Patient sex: M
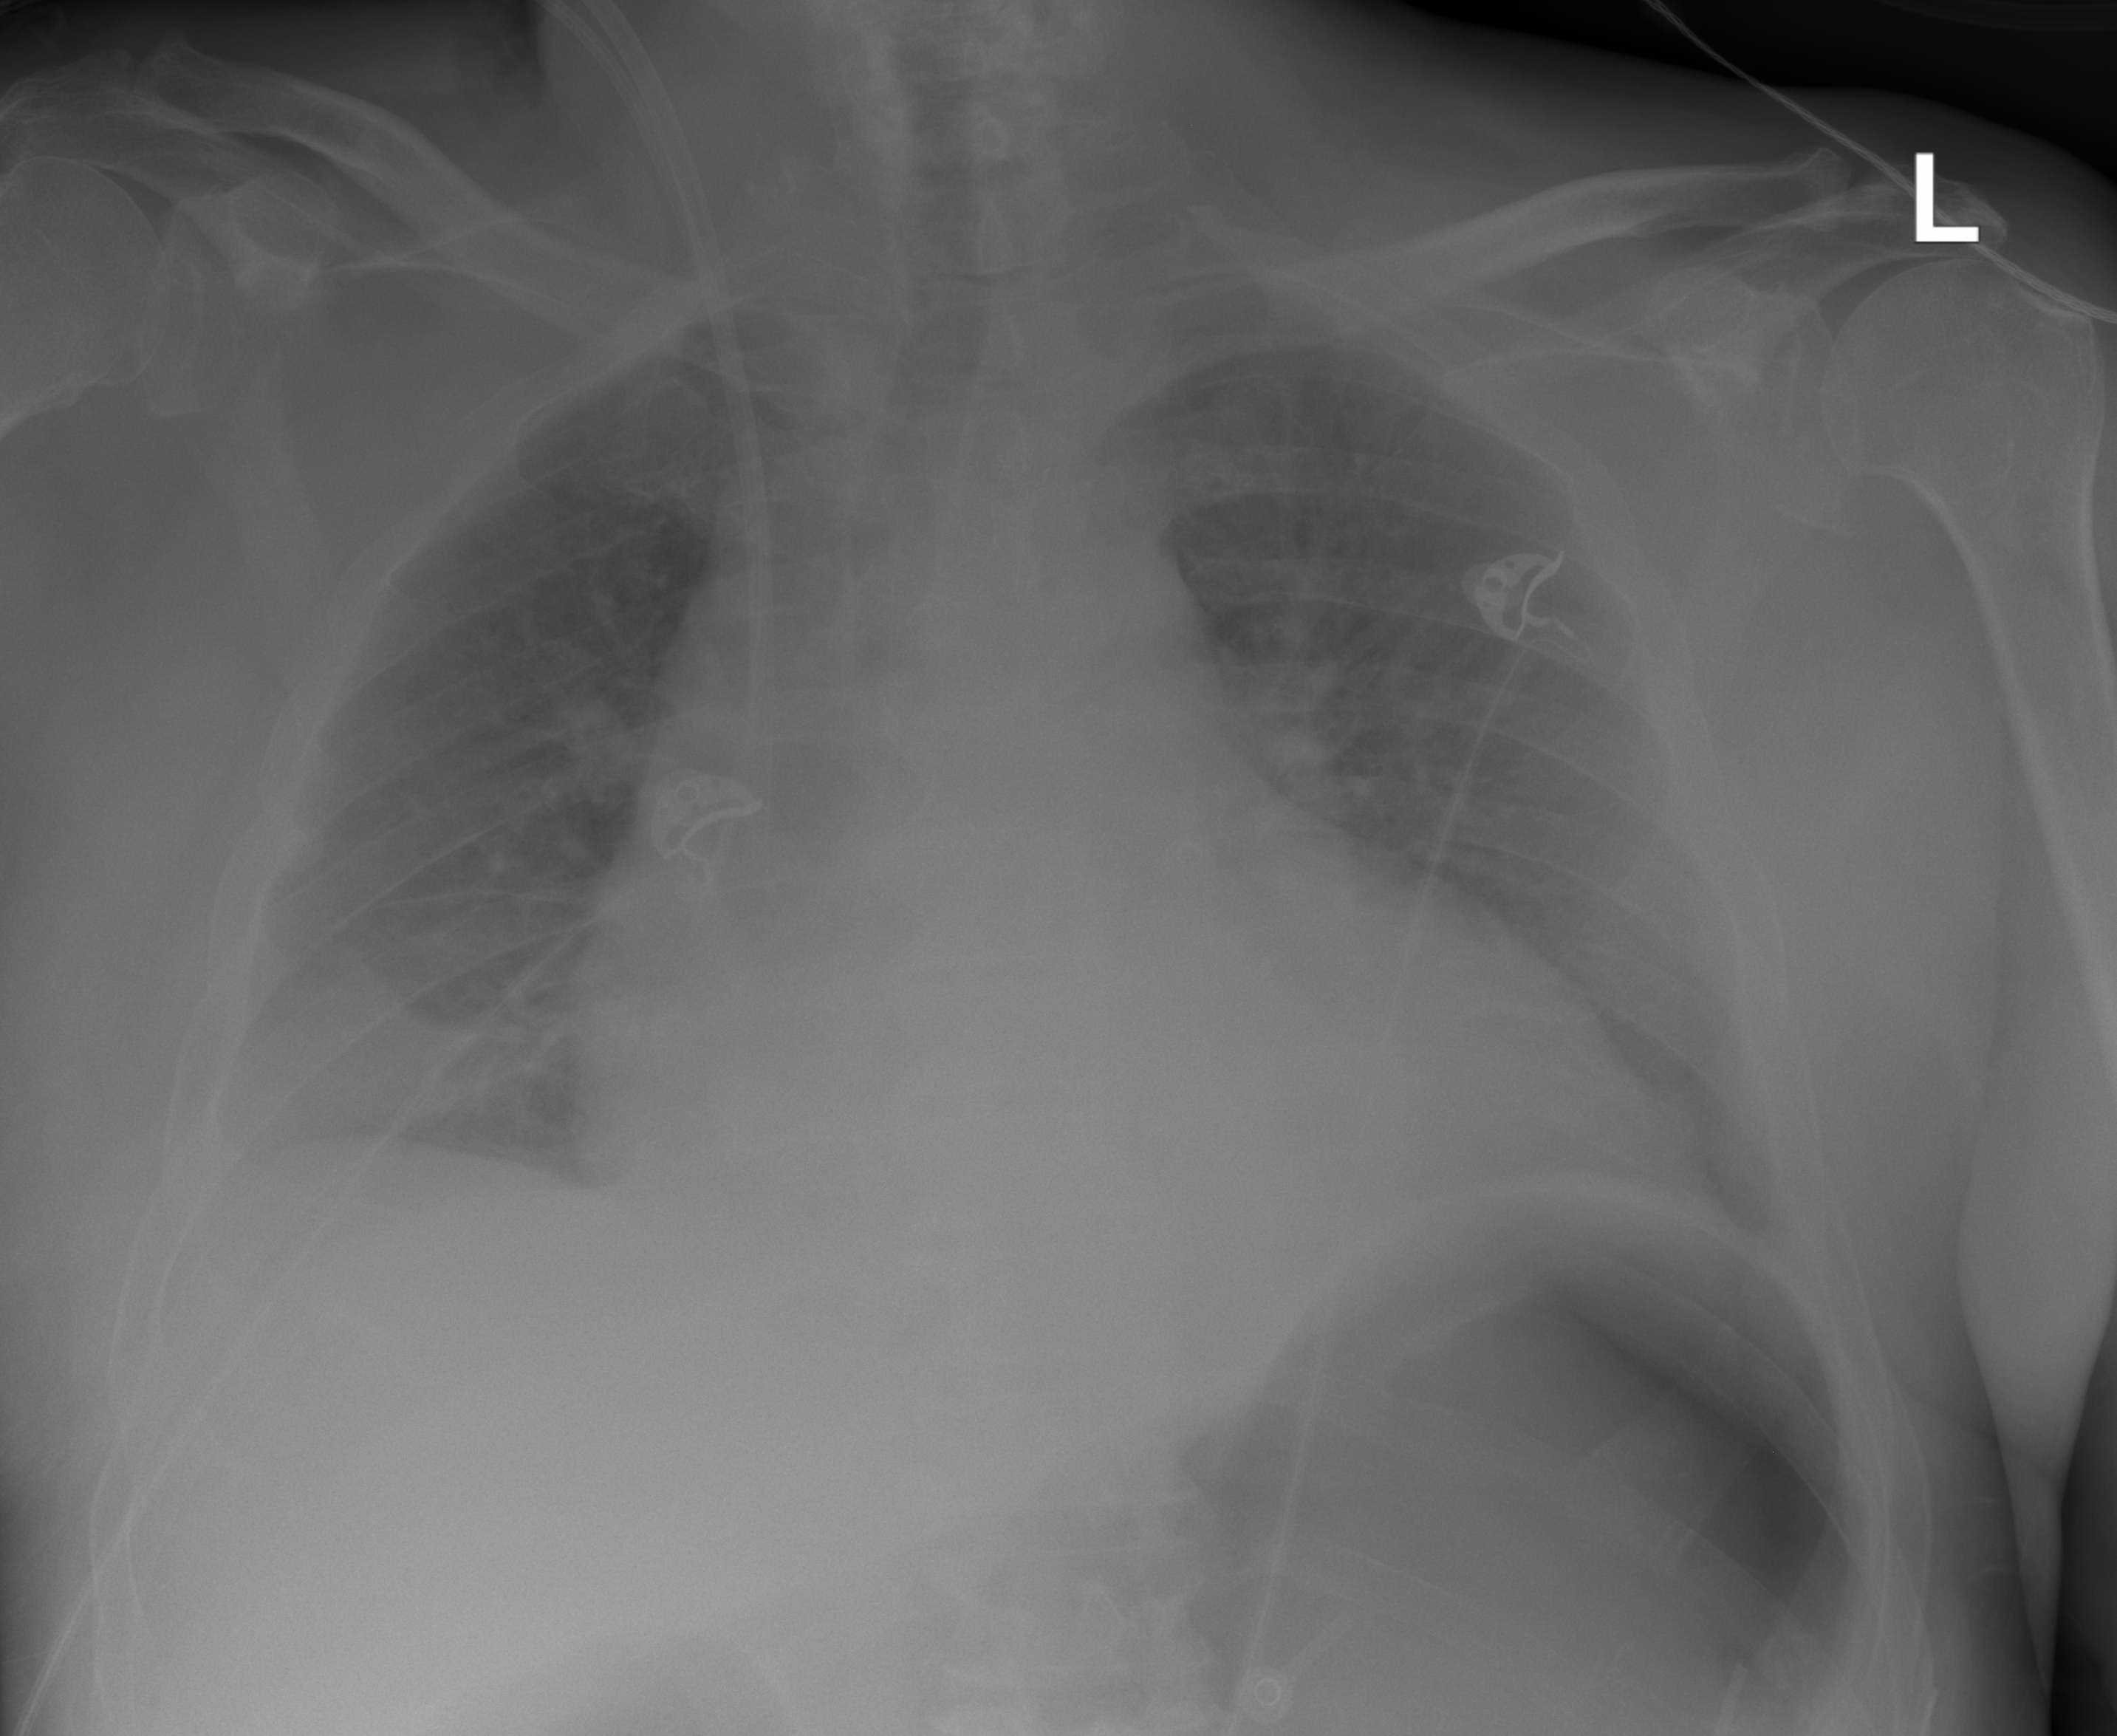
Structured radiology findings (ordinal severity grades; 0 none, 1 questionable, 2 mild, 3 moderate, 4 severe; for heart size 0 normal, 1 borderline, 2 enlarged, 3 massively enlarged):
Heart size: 2
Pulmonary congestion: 0
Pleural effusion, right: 0
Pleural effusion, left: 0
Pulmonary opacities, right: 0
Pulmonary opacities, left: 0
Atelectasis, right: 1
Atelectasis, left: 0